Question: In my app, I insert pairs of spinners into a linearlayout, which is inside a scrollview. Problem is, when I add enough spinners, the top two are partially obscured. Here's what I'm talking about.

'''
<LinearLayout
android:id="@+id/ChordHeader"
android:layout_width="fill_parent"
android:layout_height="wrap_content"
android:layout_gravity="center"
android:background="@android:drawable/bottom_bar"
android:orientation="horizontal" >
<Button
android:id="@+id/addChordButton"
android:layout_width="0dp"
android:layout_height="wrap_content"
android:layout_gravity="center"
android:layout_weight="1"
android:text="Add Chord" />
<TextView
android:id="@+id/spacetext1"
android:layout_width="0dp"
android:layout_height="wrap_content"
android:layout_weight="1"
android:text=" "
android:textAppearance="?android:attr/textAppearanceLarge" />
<Button
android:id="@+id/removeChordButton"
android:layout_width="0dp"
android:layout_height="wrap_content"
android:layout_gravity="center"
android:layout_weight="1"
android:text="Remove Chord" />
</LinearLayout>
<ScrollView
android:layout_width="fill_parent"
android:layout_height="fill_parent"
android:fillViewport="true" >
<LinearLayout
android:id="@+id/ChordList"
android:layout_width="fill_parent"
android:layout_height="wrap_content"
android:layout_gravity="center"
android:isScrollContainer="true"
android:orientation="vertical"
android:weightSum="100" >
'''
(Spinners get inserted here)
'''
</LinearLayout>
</ScrollView>
</LinearLayout>
'''
And here is the code that inserts spinners into the list, if the problem is with that.
'''
Spinner chordName = new Spinner(this);
Spinner chordType = new Spinner(this);
LinearLayout container = new LinearLayout(this);
container.setOrientation(LinearLayout.HORIZONTAL);
LinearLayout chordList = (LinearLayout) findViewById(R.id.ChordList);
chordName.setLayoutParams(new LinearLayout.LayoutParams(LayoutParams.FILL_PARENT, 80, 50));
chordName.setAdapter(nameAdapter);
container.addView(chordName); //add name spinner to container
chordType.setLayoutParams(new LinearLayout.LayoutParams(LayoutParams.FILL_PARENT, 80, 50));
chordType.setAdapter(typeAdapter);
container.addView(chordType); //add type spinner to container
container.setBackgroundResource(android.R.drawable.bottom_bar);
container.setPadding(10, 0, 10, 0);
chordList.addView(container); //add container to list layout
'''
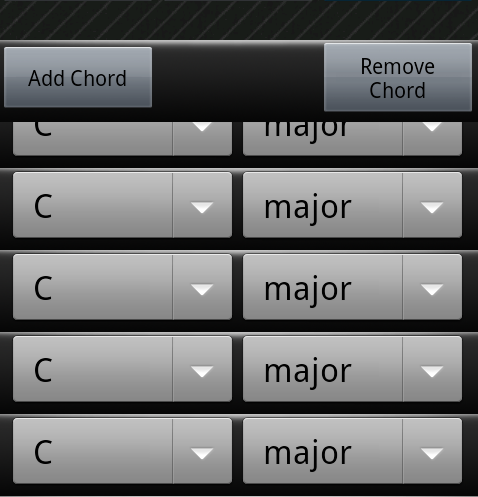
Answer: Here is my layout.. try it out :)
'''
<?xml version="1.0" encoding="utf-8"?>
<RelativeLayout
xmlns:android="http://schemas.android.com/apk/res/android"
android:layout_width="match_parent"
android:layout_height="match_parent">
<RelativeLayout
android:id="@+id/ChordHeader"
android:layout_width="match_parent"
android:layout_height="wrap_content"
android:background="@android:drawable/bottom_bar">
<Button
android:id="@+id/addChordButton"
android:layout_width="wrap_content"
android:layout_height="wrap_content"
android:layout_centerVertical="true"
android:text="Add Chord" />
<Button
android:id="@+id/removeChordButton"
android:layout_width="wrap_content"
android:layout_height="wrap_content"
android:layout_alignParentRight="true"
android:layout_centerVertical="true"
android:ellipsize="middle"
android:text="Remove Chord" />
</RelativeLayout>
<ScrollView
android:layout_width="match_parent"
android:layout_height="match_parent"
android:layout_below="@id/ChordHeader"
>
<LinearLayout
android:id="@+id/ChordList"
android:layout_width="match_parent"
android:layout_height="match_parent"
android:orientation="vertical" >
</LinearLayout>
</ScrollView>
</RelativeLayout>
'''
Now for the buttons you might want to set a dimen if you really want them the same size.
Here is how to store dimensions in Android : <URL>